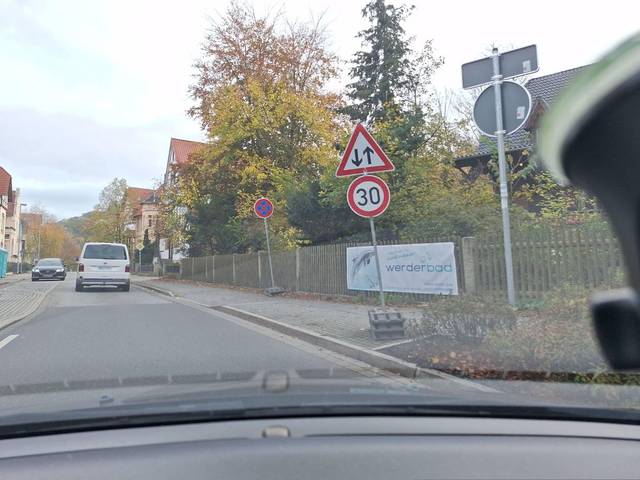
Region: Germany
Coordinates: 51.83, 10.781